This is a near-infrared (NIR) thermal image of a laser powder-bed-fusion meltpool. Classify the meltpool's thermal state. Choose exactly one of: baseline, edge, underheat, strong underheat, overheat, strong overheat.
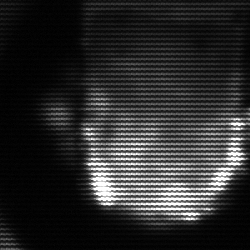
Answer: baseline